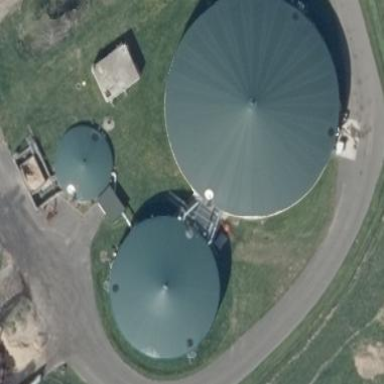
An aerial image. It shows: Storage tank with man-made structure.